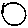
Label: circle